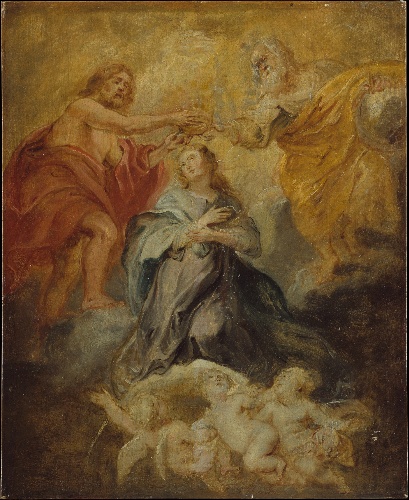
Title: The Coronation of the Virgin
Artist: Peter Paul Rubens
Artist bio: Flemish, Siegen 1577–1640 Antwerp
Date: ca. 1632–33
Object type: Painting, sketch
Classification: Paintings
Medium: Oil on wood
Dimensions: 19 5/8 x 16 in. (49.8 x 40.6 cm)
Department: European Paintings
Credit line: Bequest of Scofield Thayer, 1982
Accession year: 1984
Repository: Metropolitan Museum of Art, New York, NY
Tags: Men|Virgin Mary|Christ|God the Father|Coronation of the Virgin